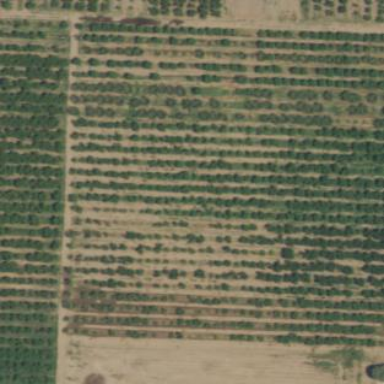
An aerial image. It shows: Orchard.